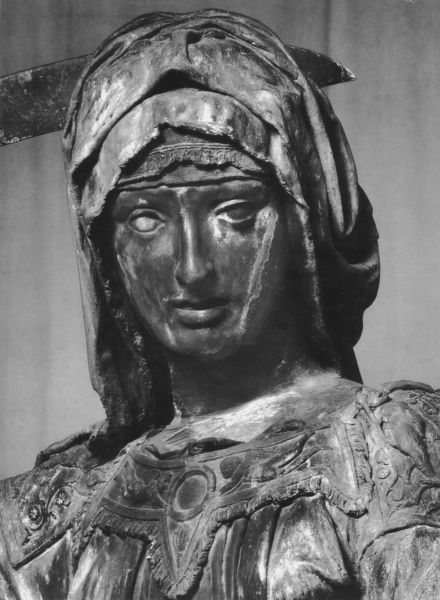
Titel: Judith und Holofernes
Künstler: Donatello
Institution: Florenz, Palazzo Vecchio
Schlagwörter: mann, frau, kleid, nase, schwarz, tuch, haube, augen, messer, stein, figur, gewand, mantel, skulptur, statue, kopftuch, streng, büste, bildhauerei, bronze, schwert, rüstung, maria, guss, tränen, figut